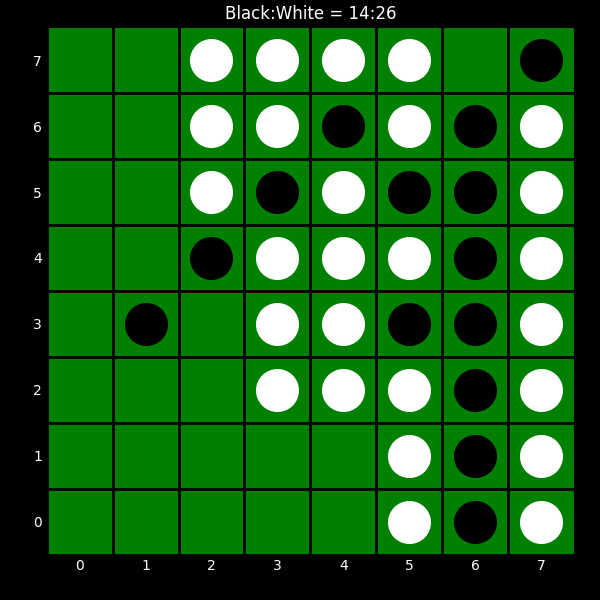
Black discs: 14
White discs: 26